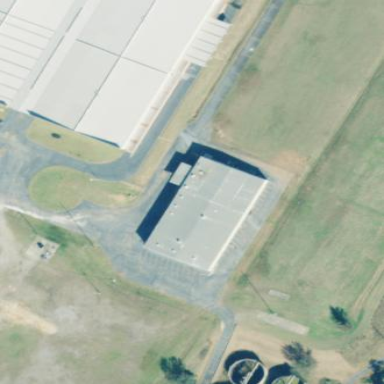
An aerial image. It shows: Industrial building.